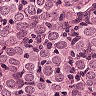
Metastatic tissue present: yes